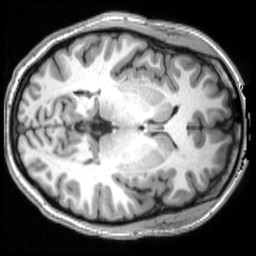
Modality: T1w
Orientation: axial
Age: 17
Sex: female
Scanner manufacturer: siemens
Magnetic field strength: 3 T
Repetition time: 2.53 s
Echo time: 0.00174 s